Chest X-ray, AP view. Patient: 58 years old, sex M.
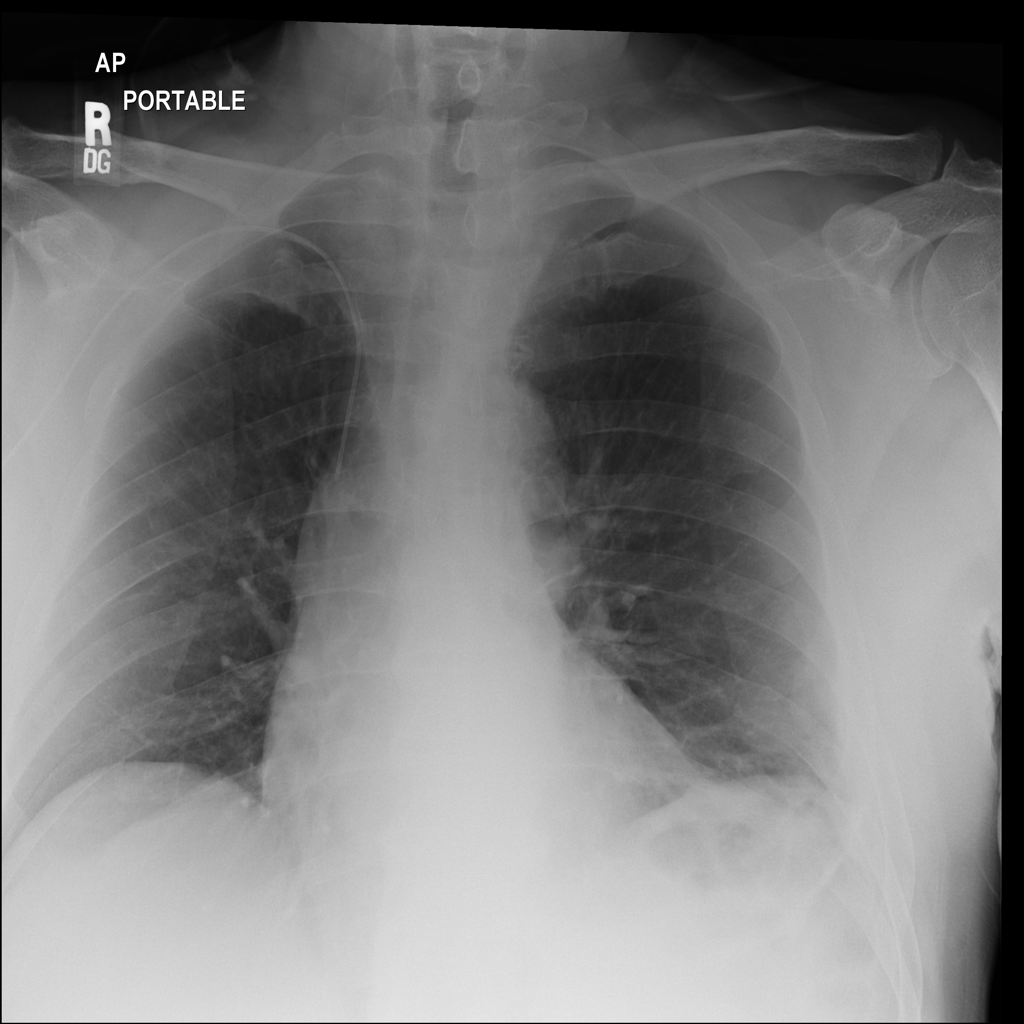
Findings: No Finding